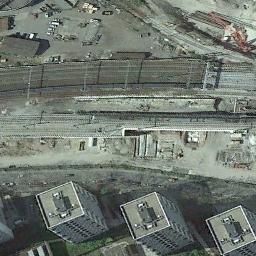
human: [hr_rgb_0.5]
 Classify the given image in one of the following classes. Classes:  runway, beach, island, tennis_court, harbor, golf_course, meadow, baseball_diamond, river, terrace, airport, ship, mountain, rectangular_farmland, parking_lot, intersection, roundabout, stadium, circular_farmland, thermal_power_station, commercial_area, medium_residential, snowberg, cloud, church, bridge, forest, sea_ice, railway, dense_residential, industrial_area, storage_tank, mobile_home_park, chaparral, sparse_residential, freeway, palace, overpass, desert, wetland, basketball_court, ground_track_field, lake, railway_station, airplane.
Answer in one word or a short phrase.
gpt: railway